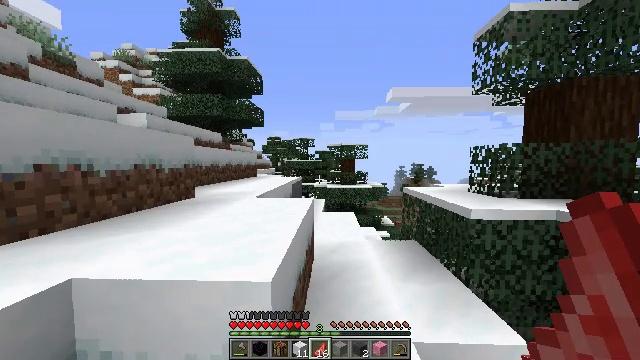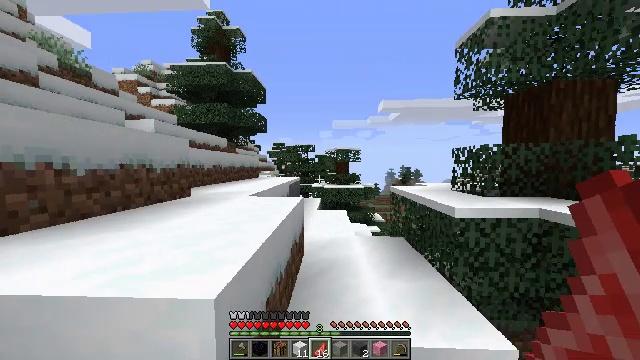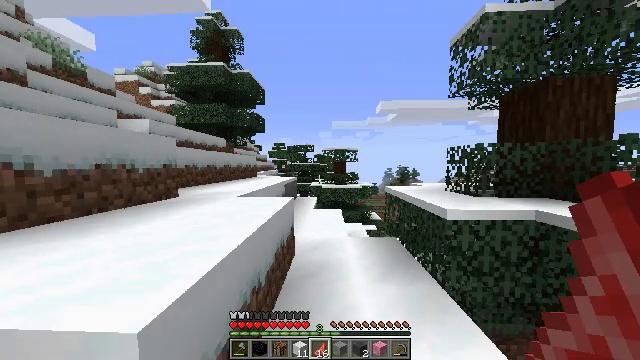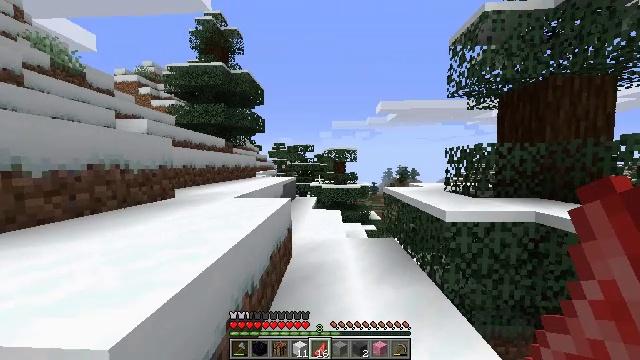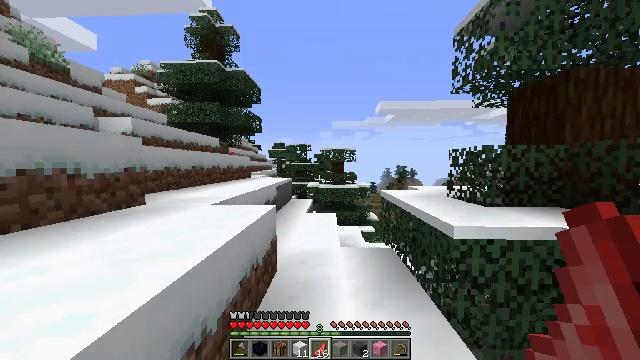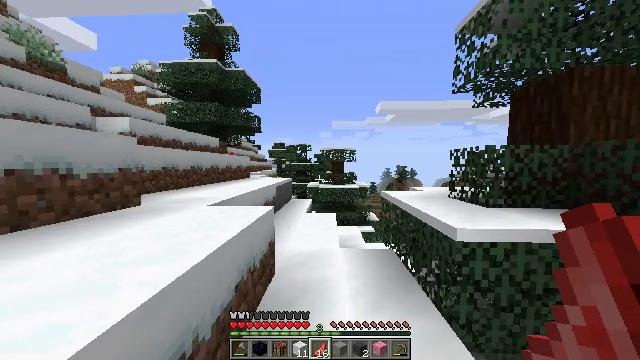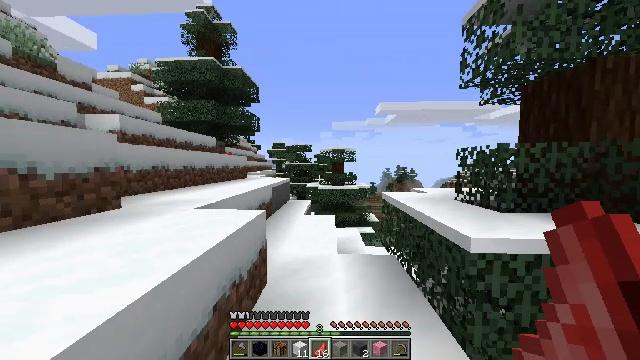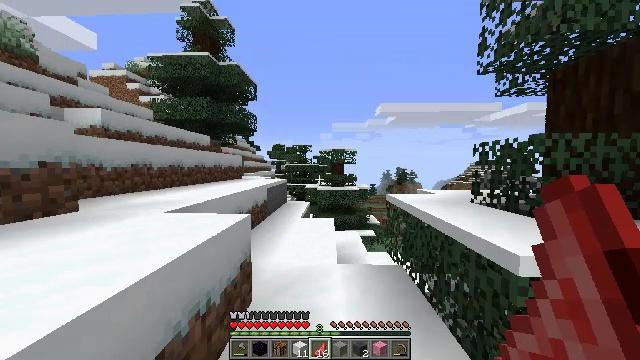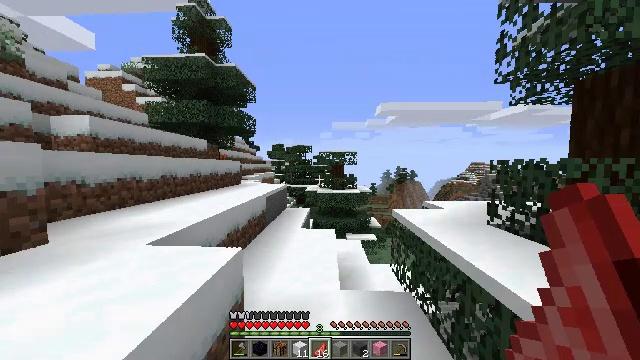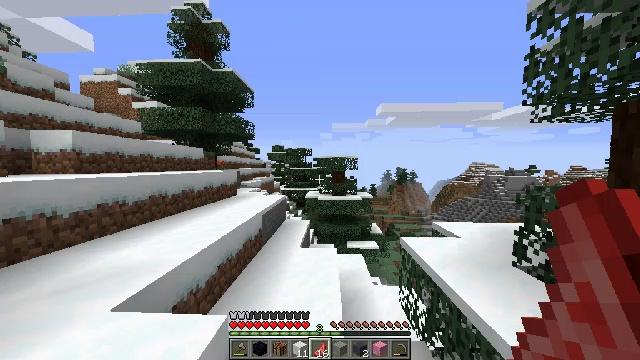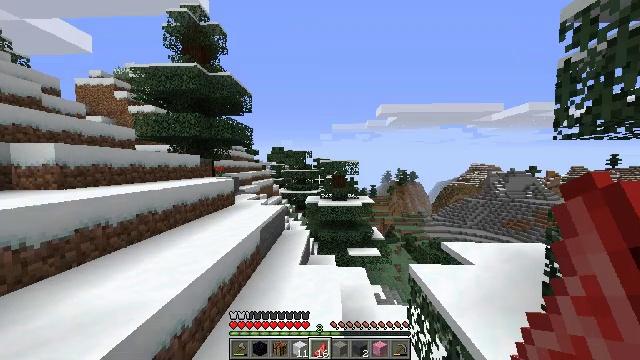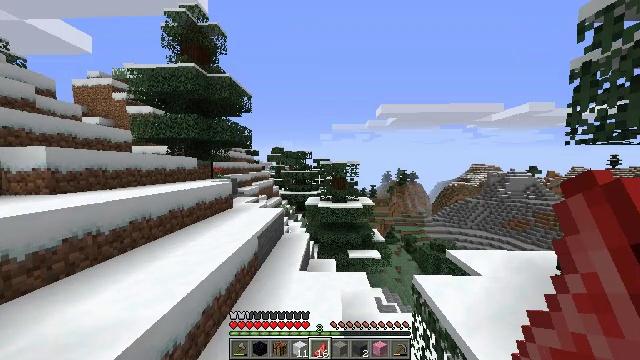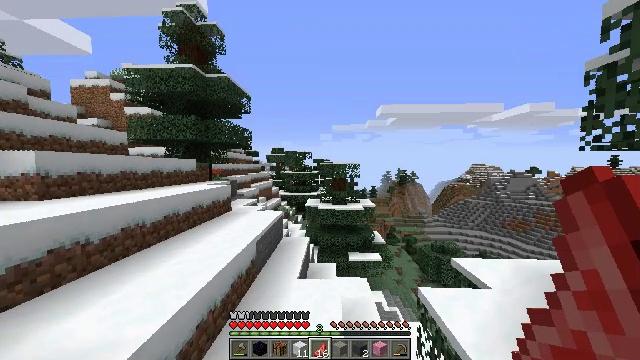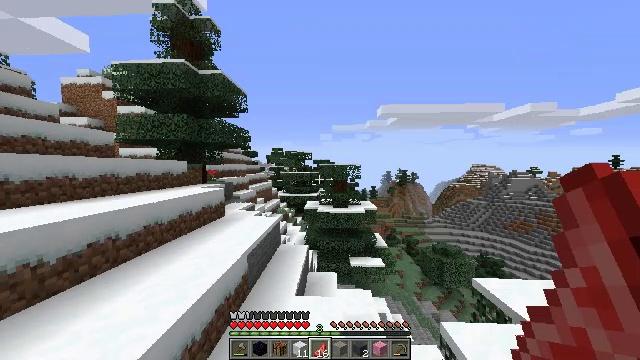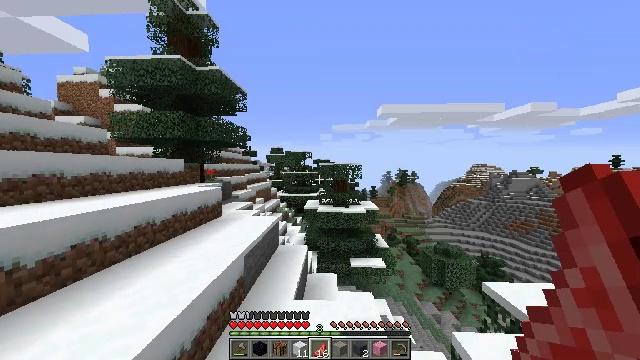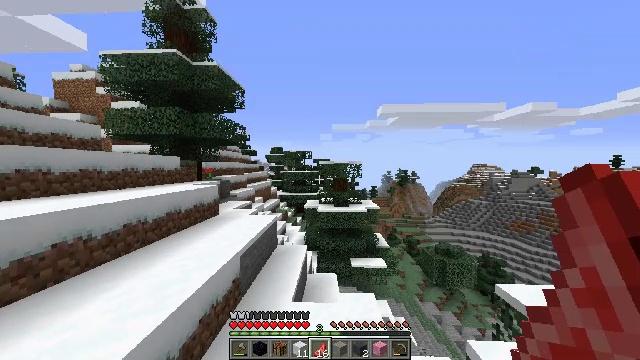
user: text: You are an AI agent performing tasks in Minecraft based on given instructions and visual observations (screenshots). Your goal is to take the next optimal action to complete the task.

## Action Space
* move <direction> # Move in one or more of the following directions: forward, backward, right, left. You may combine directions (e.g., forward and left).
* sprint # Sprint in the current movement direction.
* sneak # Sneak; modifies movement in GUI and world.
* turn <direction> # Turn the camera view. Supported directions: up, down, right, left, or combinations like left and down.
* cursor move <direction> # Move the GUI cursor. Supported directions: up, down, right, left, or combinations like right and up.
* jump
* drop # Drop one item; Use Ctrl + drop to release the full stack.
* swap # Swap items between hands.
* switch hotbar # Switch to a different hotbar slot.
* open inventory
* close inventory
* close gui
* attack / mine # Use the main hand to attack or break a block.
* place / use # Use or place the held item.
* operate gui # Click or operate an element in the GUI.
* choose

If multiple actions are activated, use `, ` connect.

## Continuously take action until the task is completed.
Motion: motion action
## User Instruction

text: Gather an orange bed for future use.
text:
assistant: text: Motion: move forward and move right
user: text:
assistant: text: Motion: move forward and move right
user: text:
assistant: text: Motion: move forward
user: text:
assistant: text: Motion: move forward
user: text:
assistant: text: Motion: move forward
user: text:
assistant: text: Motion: move forward
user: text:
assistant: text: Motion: move forward
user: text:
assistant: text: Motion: move forward, jump
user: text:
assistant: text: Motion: move forward, jump
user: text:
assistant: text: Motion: move forward, jump
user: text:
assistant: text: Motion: move forward, jump
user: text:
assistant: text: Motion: move forward, jump
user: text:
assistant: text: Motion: move forward
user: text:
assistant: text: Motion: move forward
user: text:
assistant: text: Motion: move forward
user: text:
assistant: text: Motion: move forward
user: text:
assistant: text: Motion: move forward, jump
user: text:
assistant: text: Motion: move forward, turn left and down, jump
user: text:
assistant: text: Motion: move forward, turn left and down, jump
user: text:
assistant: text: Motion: move forward, jump
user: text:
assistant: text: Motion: move forward, jump
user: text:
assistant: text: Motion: move forward, jump
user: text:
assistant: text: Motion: move forward, jump
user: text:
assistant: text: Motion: move forward, jump
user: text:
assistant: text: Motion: move forward, jump
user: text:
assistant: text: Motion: move forward, jump
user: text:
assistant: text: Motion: move forward, jump
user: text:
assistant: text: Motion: move forward and move right, jump
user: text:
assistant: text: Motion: move forward and move right, turn right and up, jump
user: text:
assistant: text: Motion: move forward and move right, turn right and up, jump